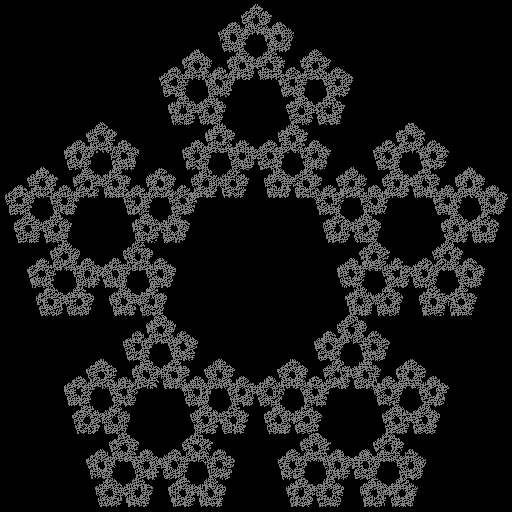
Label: sierpinski_pentagon